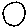
Label: circle